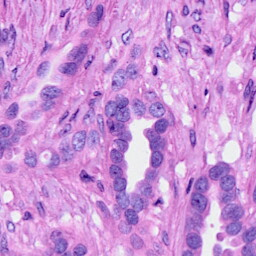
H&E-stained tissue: Ovarian